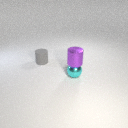
small cyan metal sphere to the right of small gray rubber cylinder